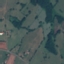
Label: Pasture